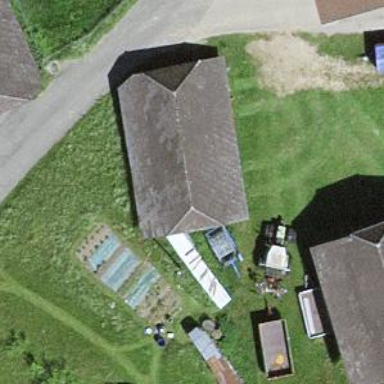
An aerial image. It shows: Rural barn.